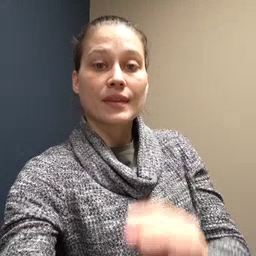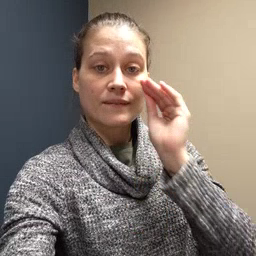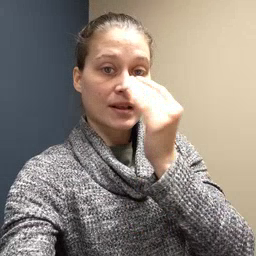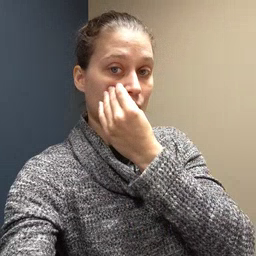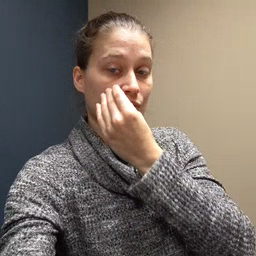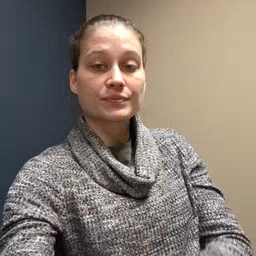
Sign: flower